Field crop: maize
Growth stage: 2
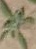
Species: atriplex